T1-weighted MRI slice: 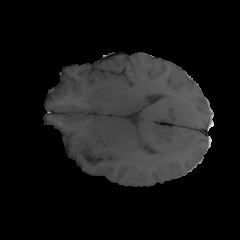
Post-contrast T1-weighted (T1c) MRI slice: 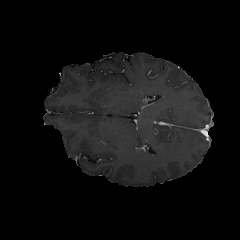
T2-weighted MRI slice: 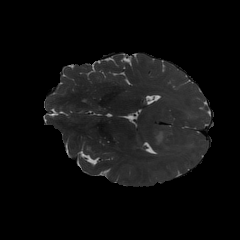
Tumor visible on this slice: yes